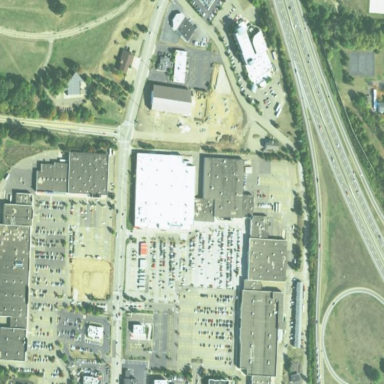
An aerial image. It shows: Retail area.